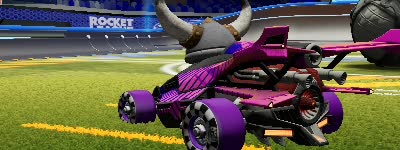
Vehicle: aftershock